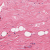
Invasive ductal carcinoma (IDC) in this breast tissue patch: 0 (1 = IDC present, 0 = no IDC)